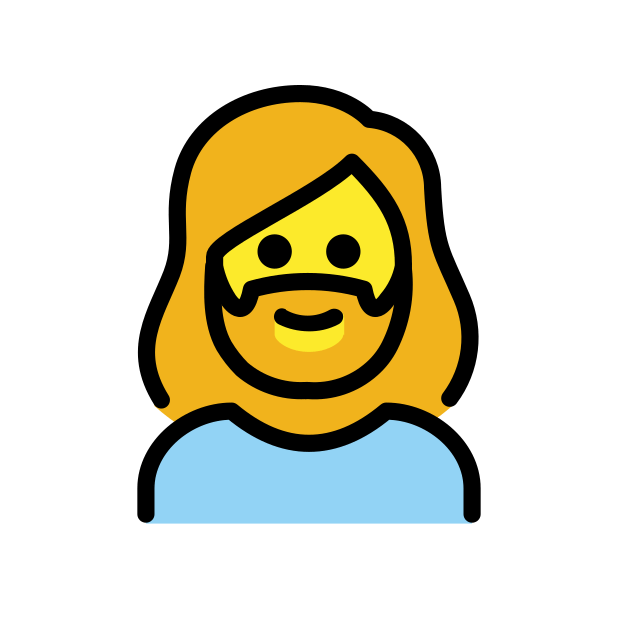
woman: beard